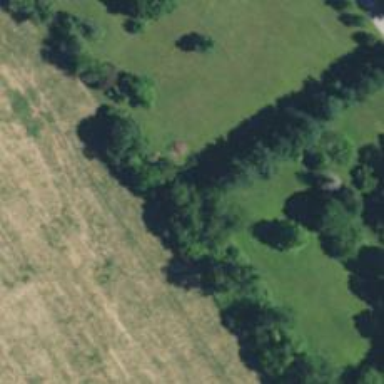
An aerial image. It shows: Row of trees in natural setting.